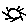
Label: sun